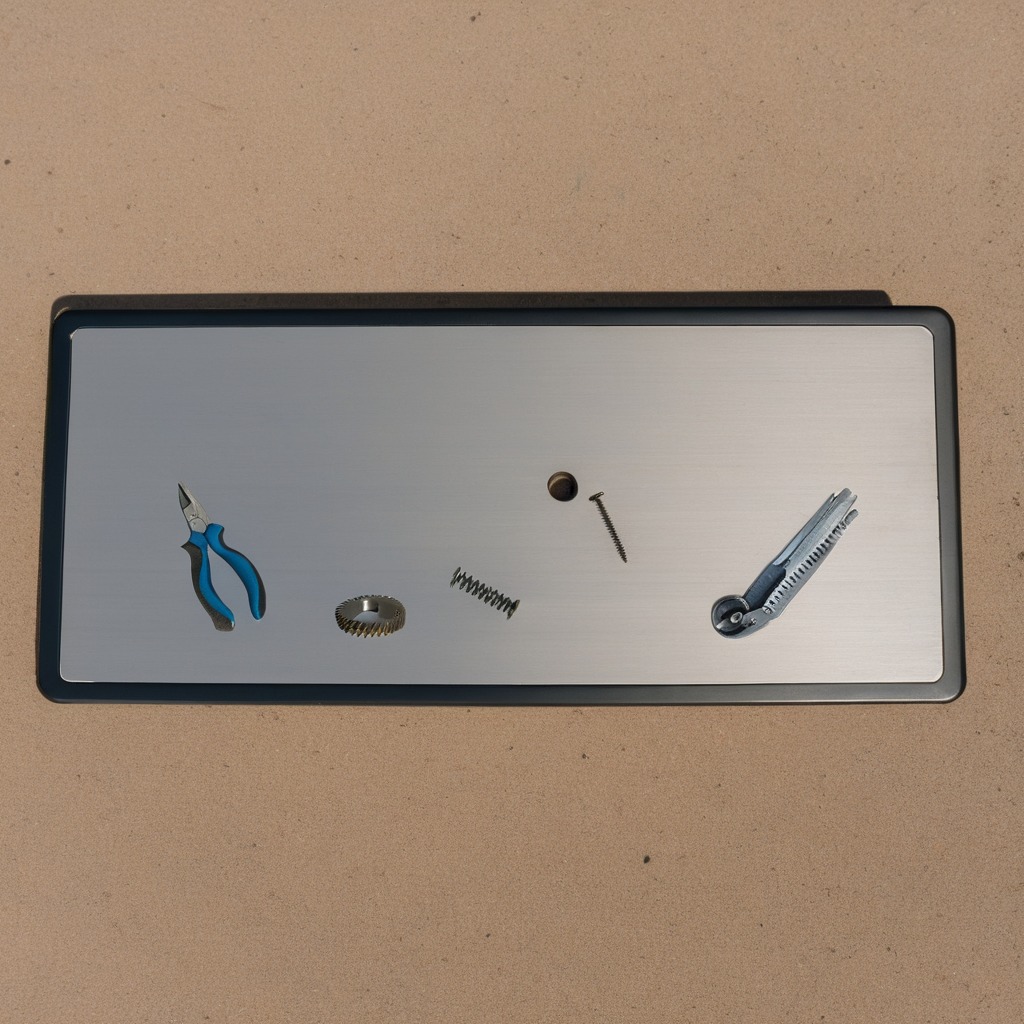
A steel gear with teeth, a utility knife, a metal machine screw, a pair of pliers, and a coiled metal spring are lying on the clean utility table in a temporary outdoor tool station.